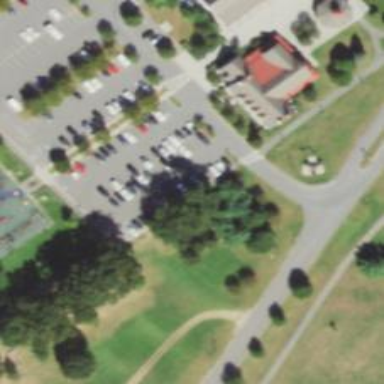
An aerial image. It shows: Parking area.